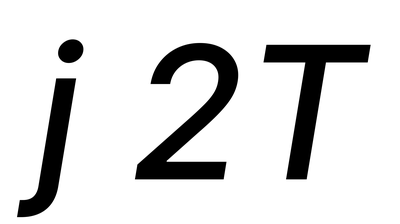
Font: Inter-Italic_Medium_Italic